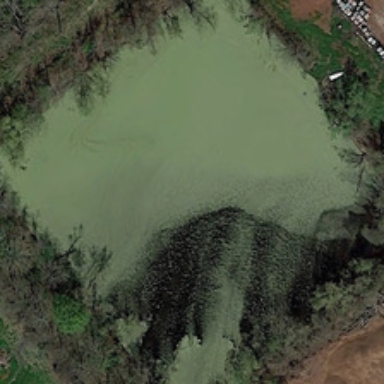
Some green trees are around a square pond .